Interaction volume radius: 5 \u00c5
Interaction volume height: 10 \u00c5
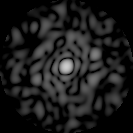
Disorder parameter: 0.7909